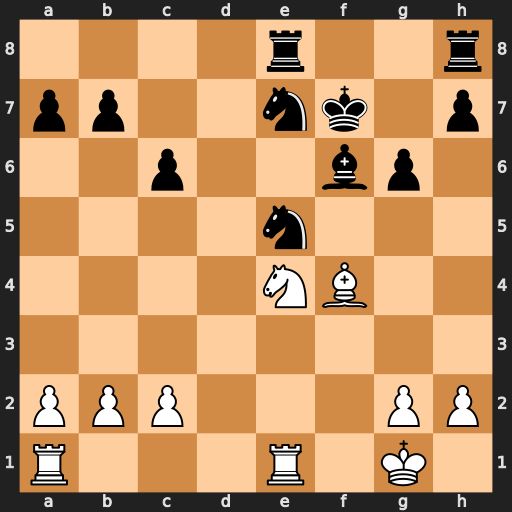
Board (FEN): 4r2r/pp2nk1p/2p2bp1/4n3/4NB2/8/PPP3PP/R3R1K1
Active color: w
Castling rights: -
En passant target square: -
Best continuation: Nxf6 Nf3+ gxf3 Kxf6 Be5+